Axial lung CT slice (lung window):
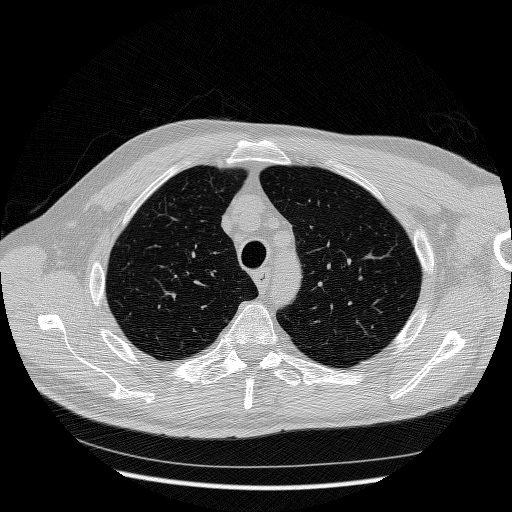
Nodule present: no